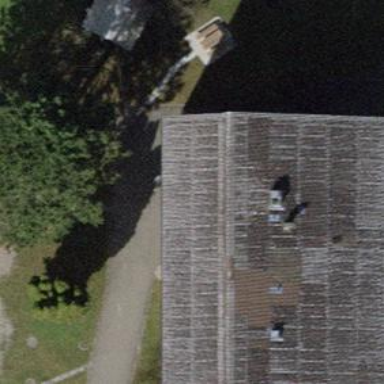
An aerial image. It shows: Saltbox-shaped roof distinguishes these apartments.